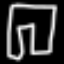
Label: pants